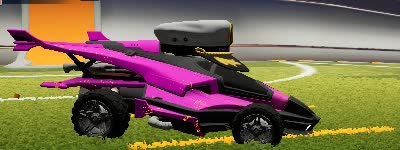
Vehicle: aftershock